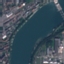
Land use / land cover: River